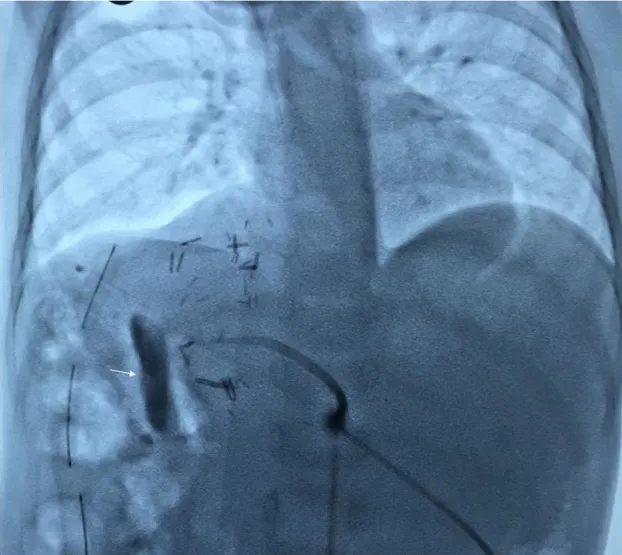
Fluoroscopy image showing completed hepaticojejunostomy with internoexternal stent with contrast in the jejunal limb (arrow).
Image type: radiology (x_ray)